Aerial crown-view tile of a tropical tree (Barro Colorado Island, Panama), acquired 20250217:
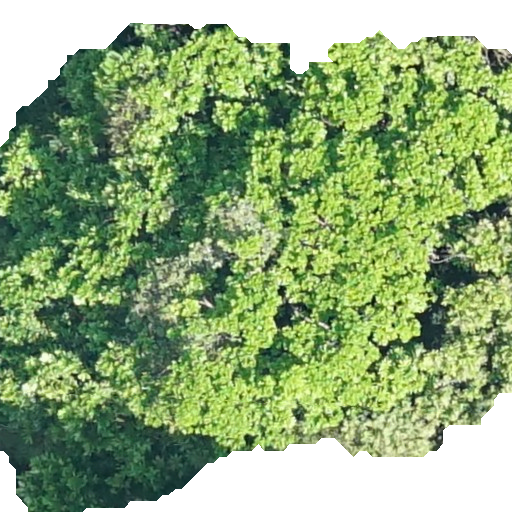
Species: Anacardium excelsum
GBIF accepted scientific name: Anacardium excelsum
Crown area: 368.461 m²